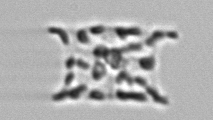
Label: Eucampia